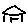
Label: house